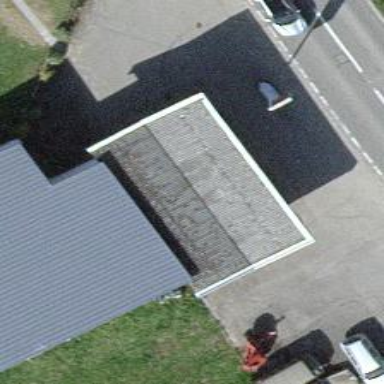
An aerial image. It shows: Fuel station.